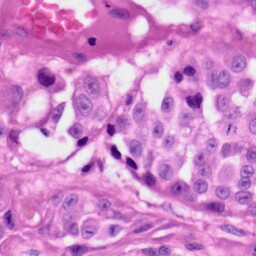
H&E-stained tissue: Skin